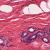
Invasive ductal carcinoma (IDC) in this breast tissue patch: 0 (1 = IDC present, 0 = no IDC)